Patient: sex M, age 78
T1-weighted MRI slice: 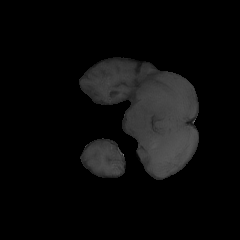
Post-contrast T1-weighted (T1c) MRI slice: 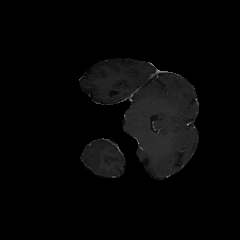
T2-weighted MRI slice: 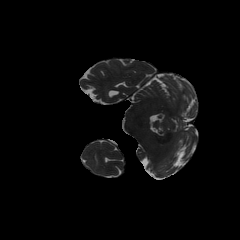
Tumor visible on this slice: no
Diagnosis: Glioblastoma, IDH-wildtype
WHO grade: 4